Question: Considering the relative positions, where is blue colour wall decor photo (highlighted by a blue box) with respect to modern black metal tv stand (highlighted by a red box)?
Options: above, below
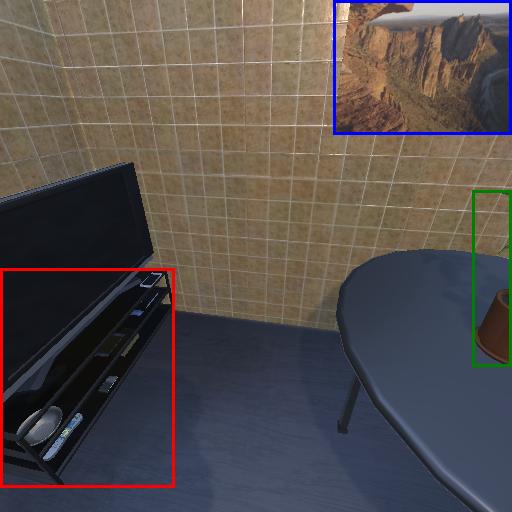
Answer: above